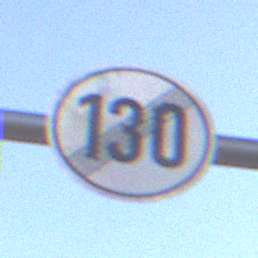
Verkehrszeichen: EndeGeschwindigkeit130
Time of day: SunriseSunset
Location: Outdoor (Nature)
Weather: PartlyCloudy
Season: NotSpecified
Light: Natural